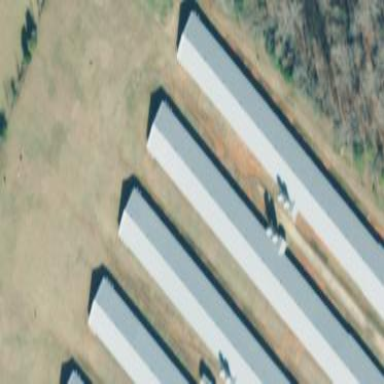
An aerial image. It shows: Poultry house.